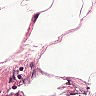
Metastatic tissue present: no